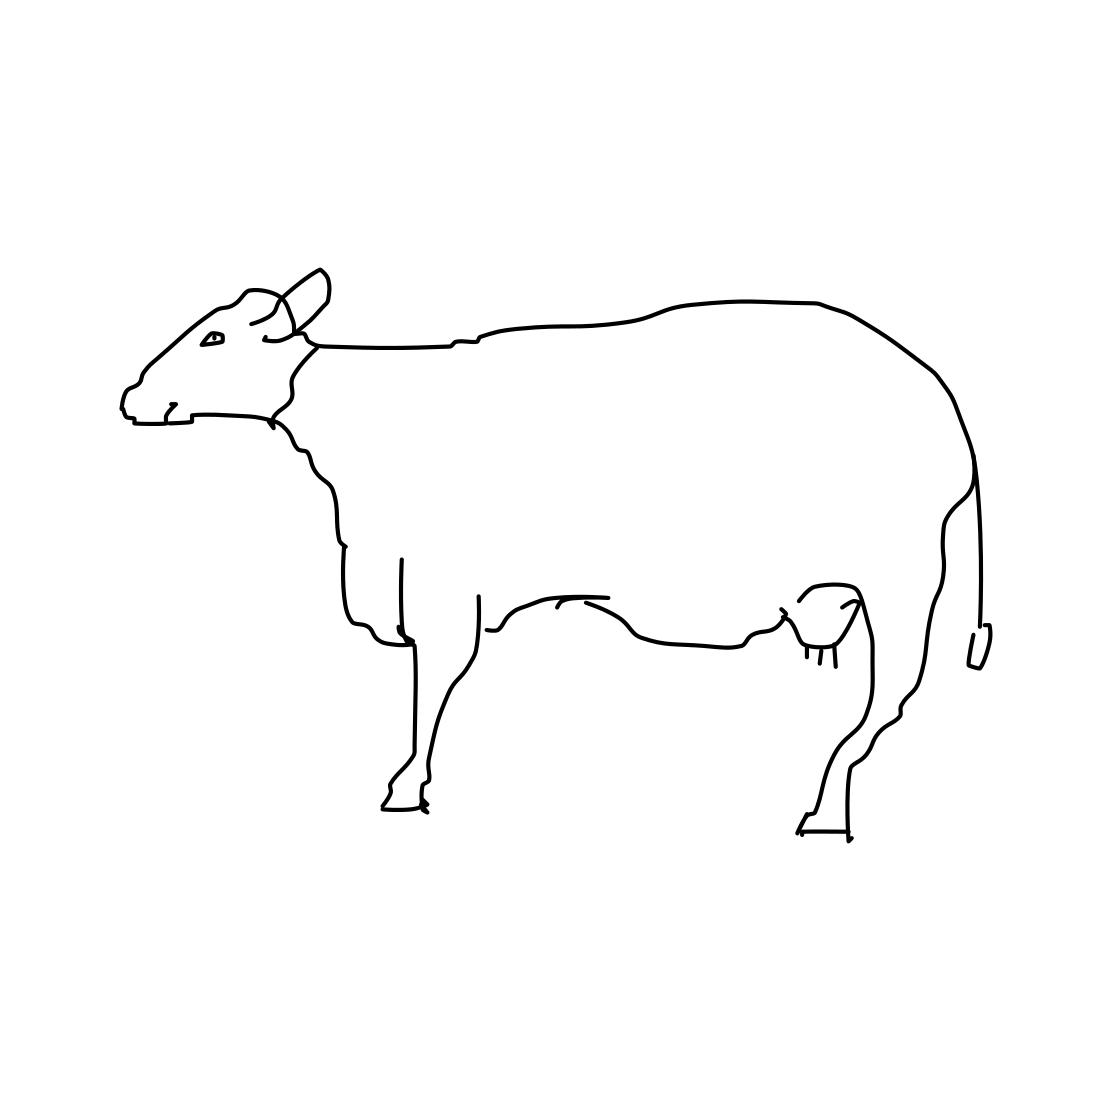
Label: cow